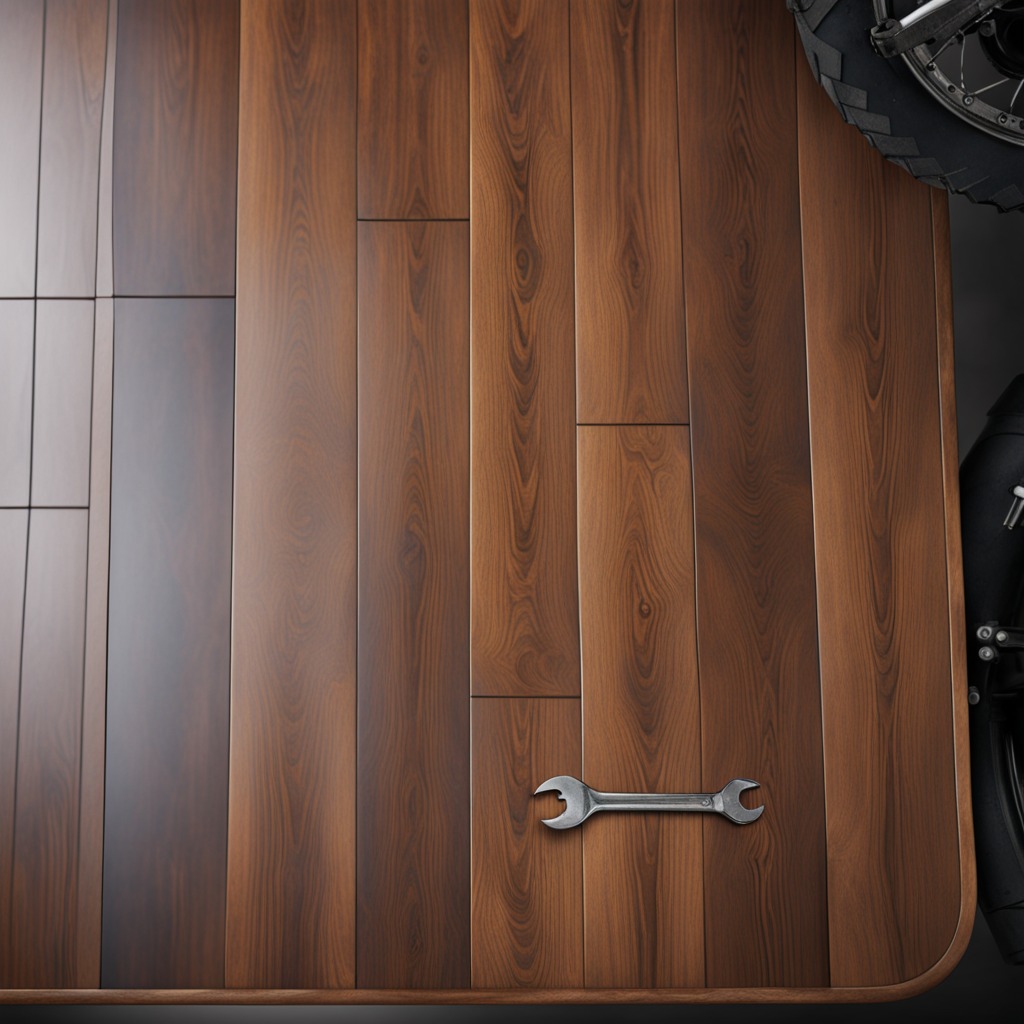
An wrench lies on the oil-spilled wooden table in a vintage motorcycle garage.